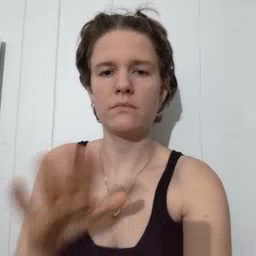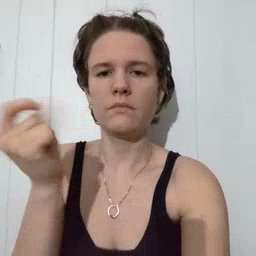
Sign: dog